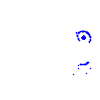
Particle: pion